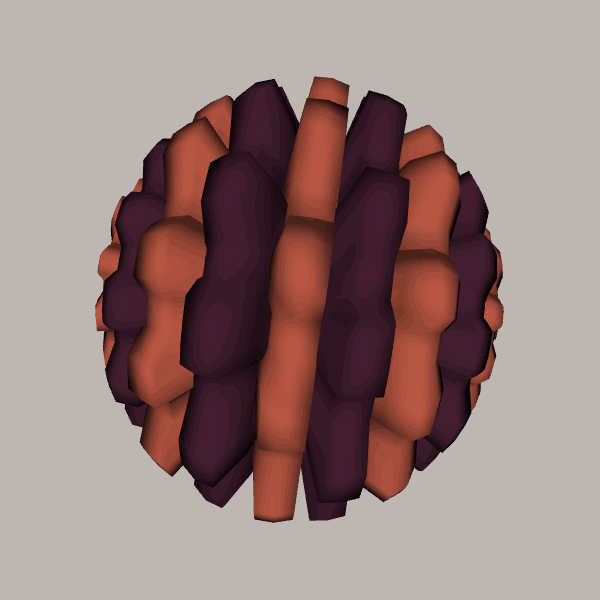
Background: light